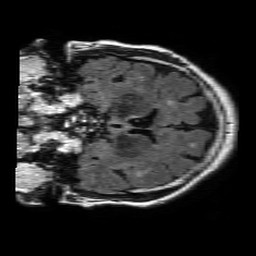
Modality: FLAIR
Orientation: coronal
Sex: female
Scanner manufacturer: philips
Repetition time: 11 s
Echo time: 0.125 s